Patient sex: F
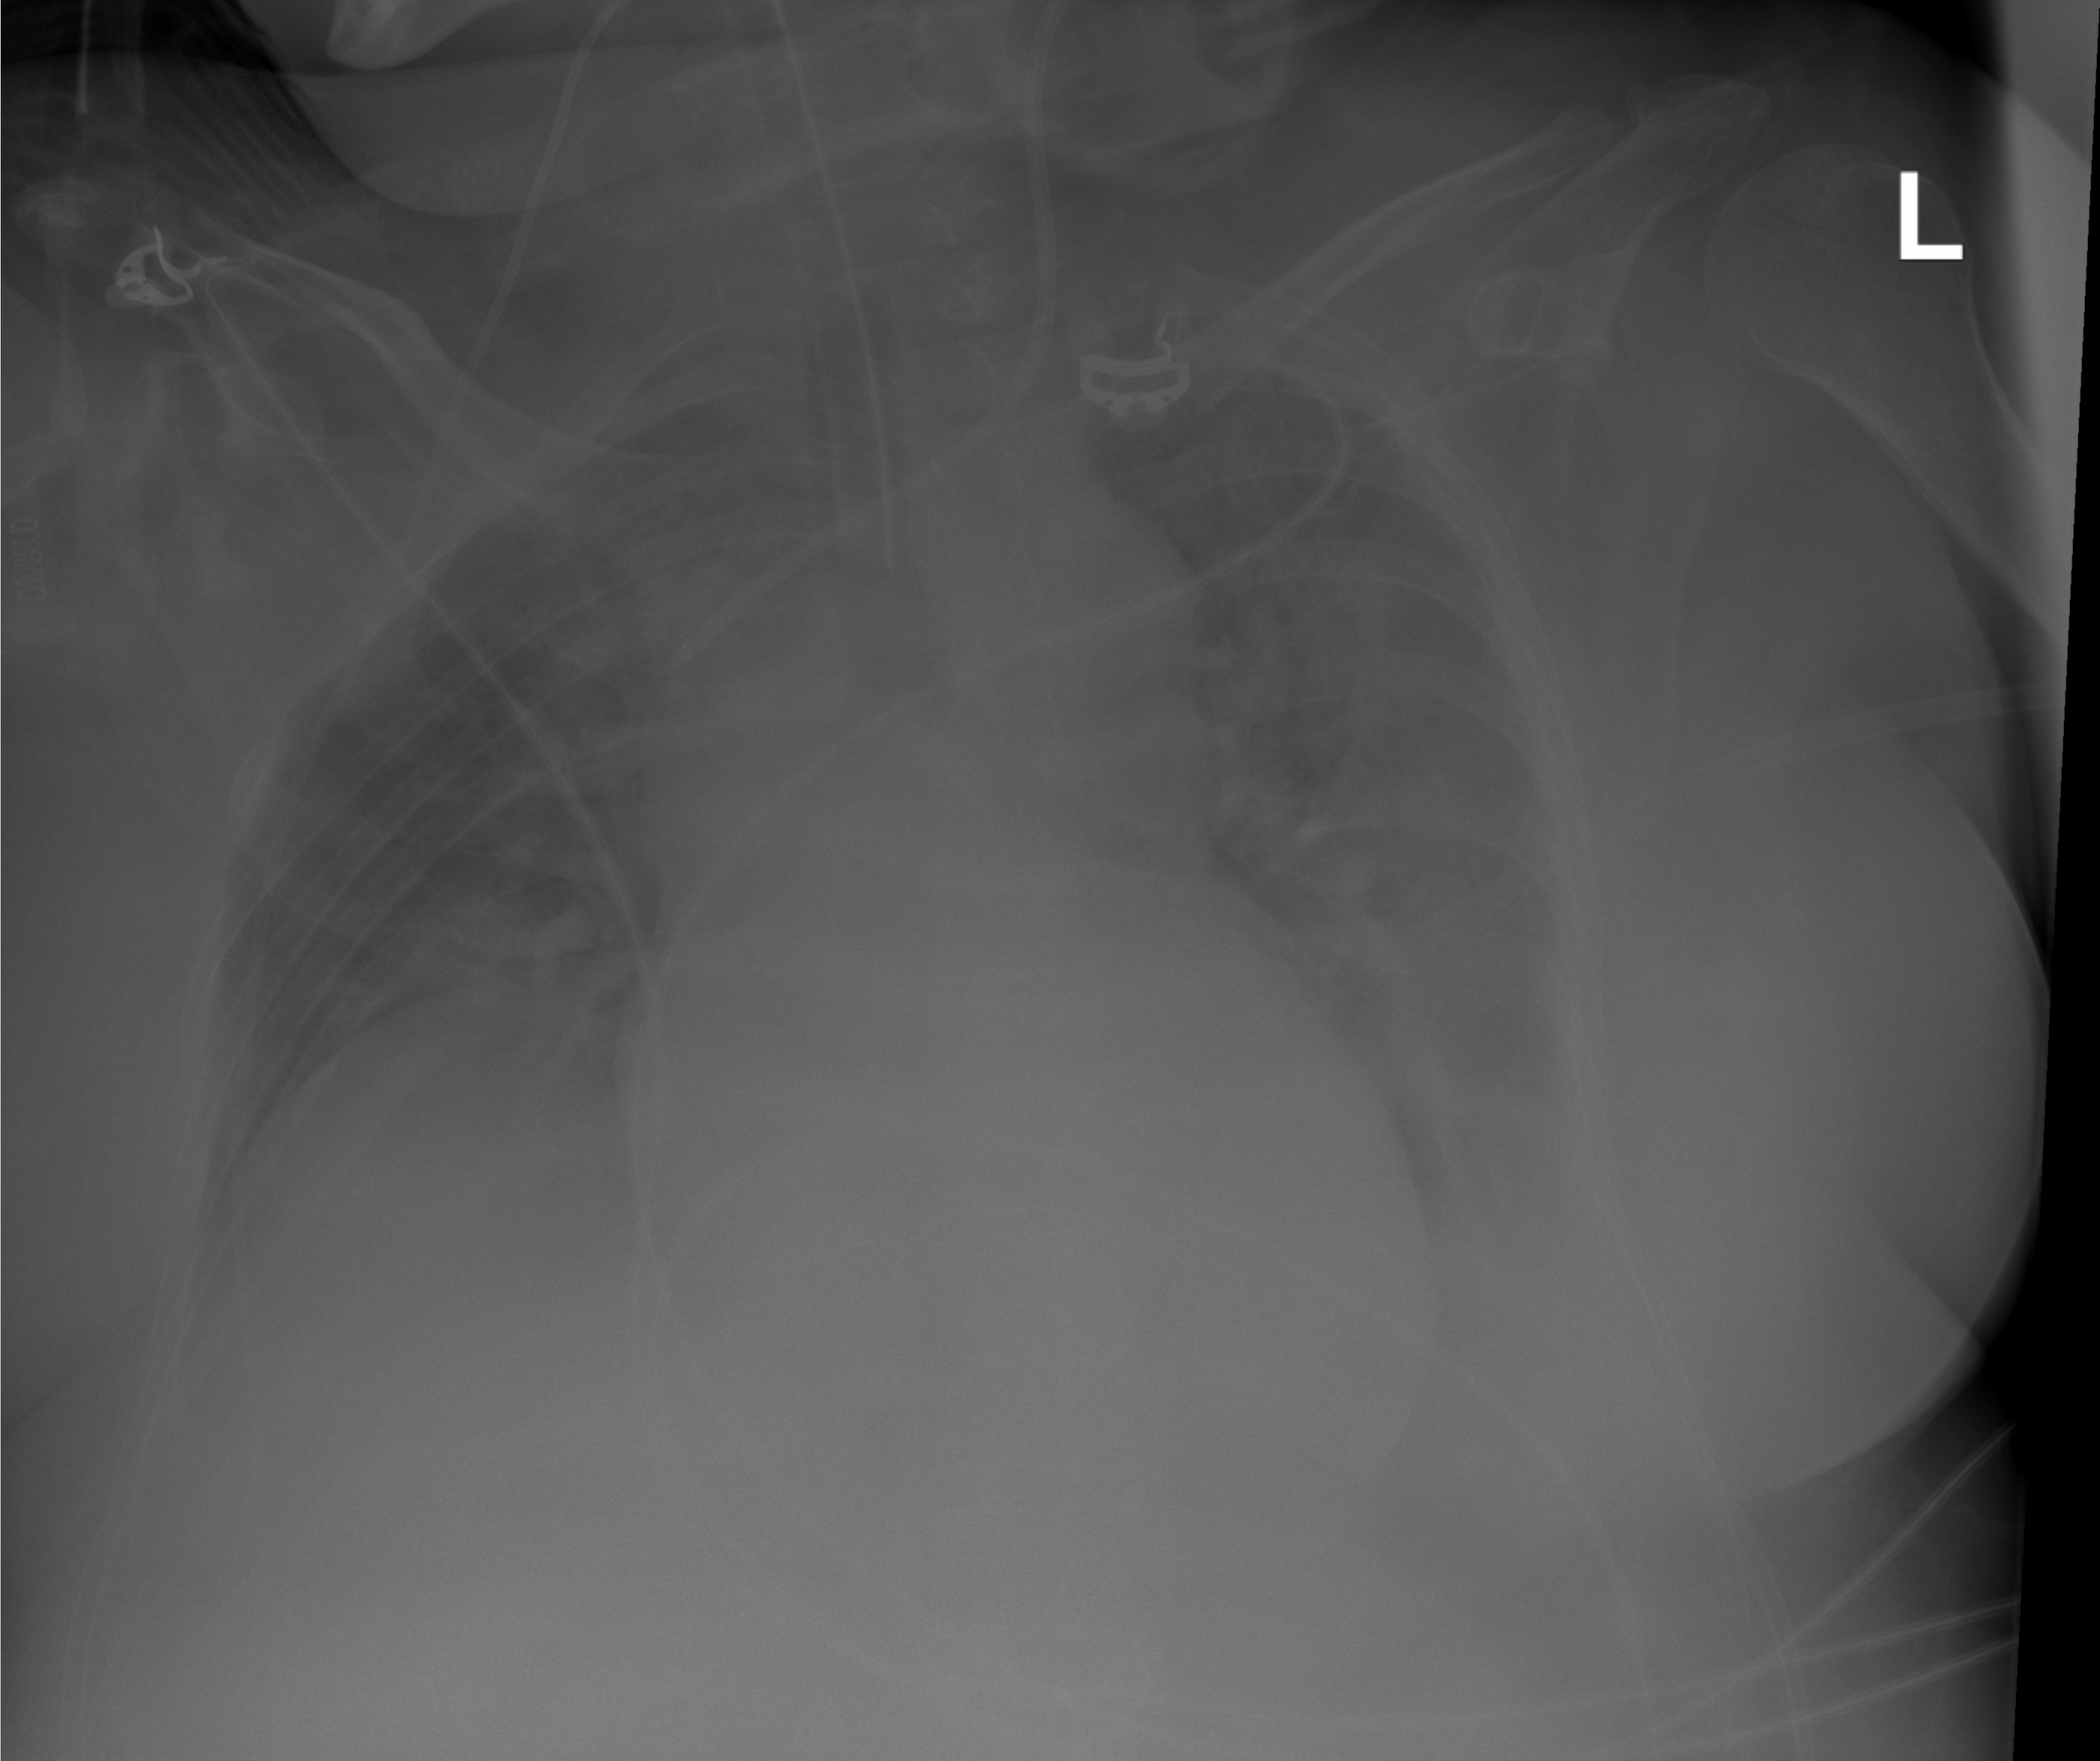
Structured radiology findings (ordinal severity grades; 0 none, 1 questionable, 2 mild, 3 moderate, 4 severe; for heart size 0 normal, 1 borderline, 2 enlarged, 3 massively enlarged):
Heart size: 2
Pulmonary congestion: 0
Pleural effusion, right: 2
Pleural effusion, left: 3
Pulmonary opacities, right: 1
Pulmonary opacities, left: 2
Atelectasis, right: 3
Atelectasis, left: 3